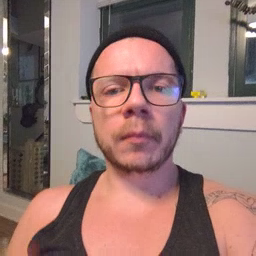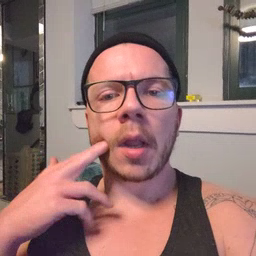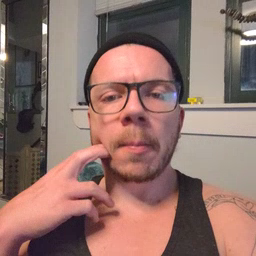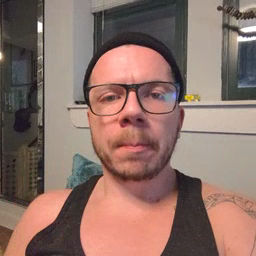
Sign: gum